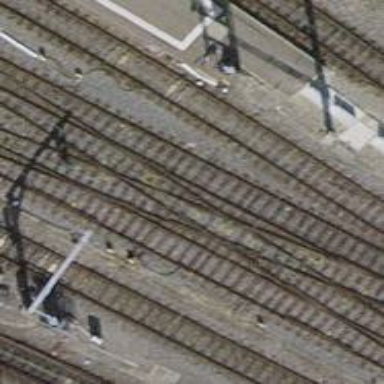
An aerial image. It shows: Railway crossing.